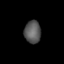
Tissue: lung
Cell type: T cells
Senescence score: 0.2049
Nuclear area (px): 365
Mean DAPI intensity: 87.567